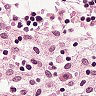
Metastatic tissue present: no